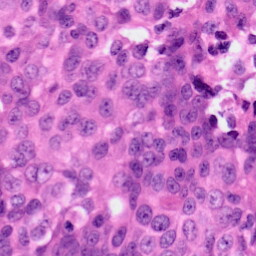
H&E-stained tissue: Ovarian